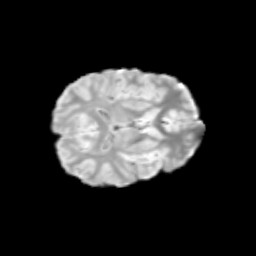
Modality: T2w
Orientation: axial
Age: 10
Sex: male
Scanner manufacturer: siemens
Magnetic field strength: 3 T
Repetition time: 3.8 s
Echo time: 0.07 s